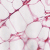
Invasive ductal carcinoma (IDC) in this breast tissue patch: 0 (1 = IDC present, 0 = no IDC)